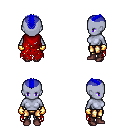
a pixel art fantasy rpg character, female body template, dark elf, purple skin, red tattered cape, gold greaves, blue short mohawk hairstyle, gold gloves, maroon shoes, four views (front, back, left, right), 2x2 character sprite sheet, small pixel art, hard edges, no anti-aliasing